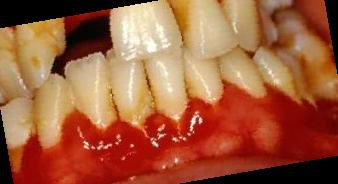
Condition: Gingivitis